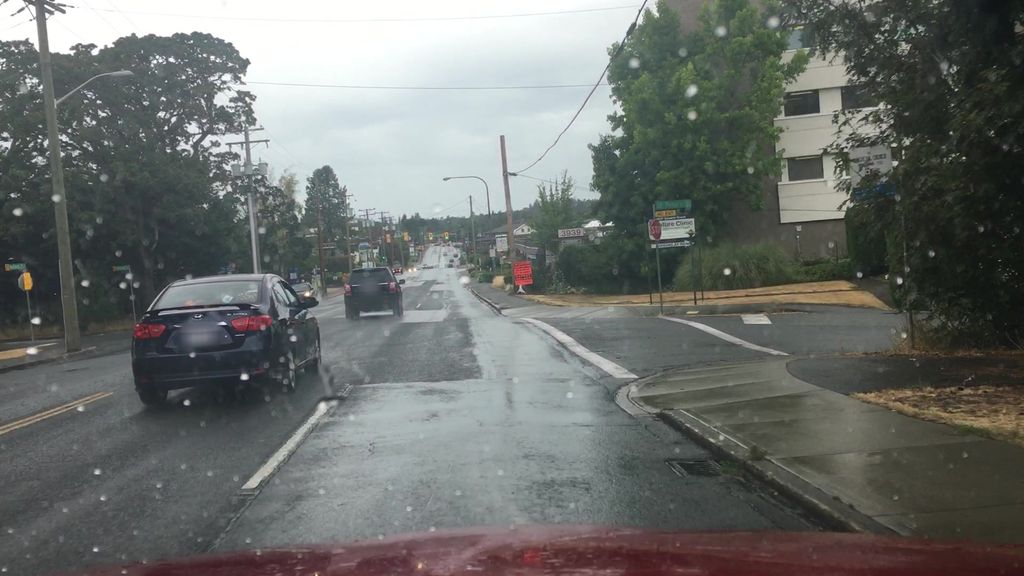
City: victoria